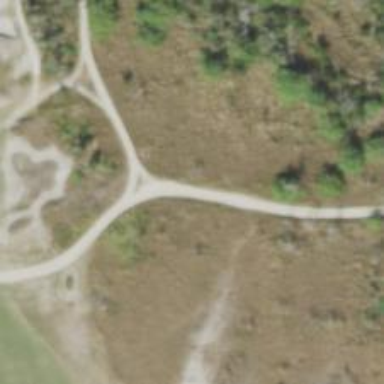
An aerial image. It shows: Path for both roads and golfers.